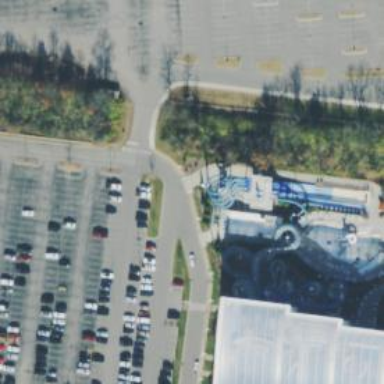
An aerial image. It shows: Water slide attraction.